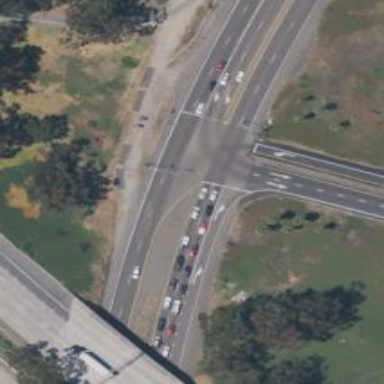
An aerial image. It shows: This image shows trunk highway that functions as expressway.